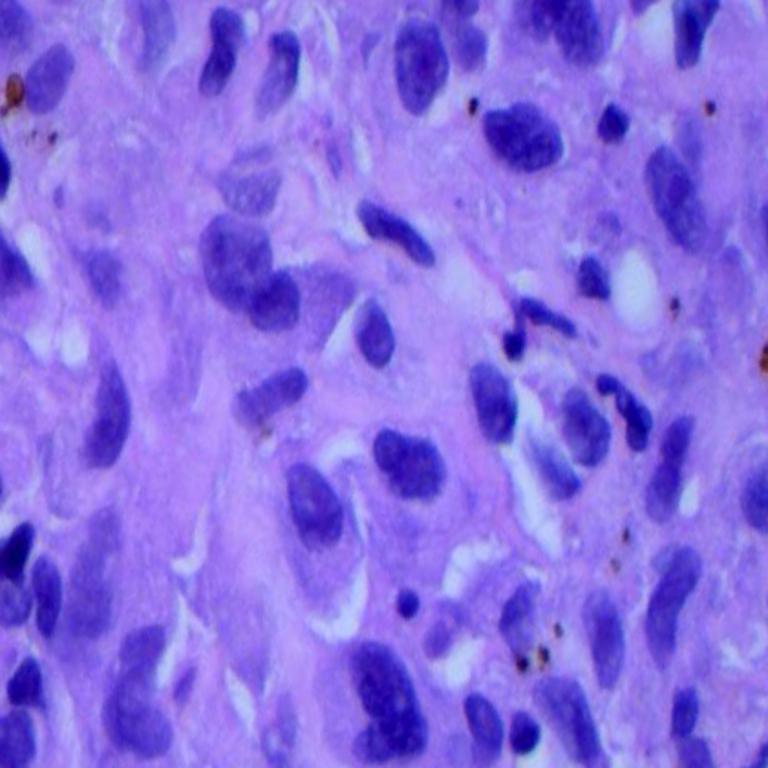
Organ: lung
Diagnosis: adenocarcinomas